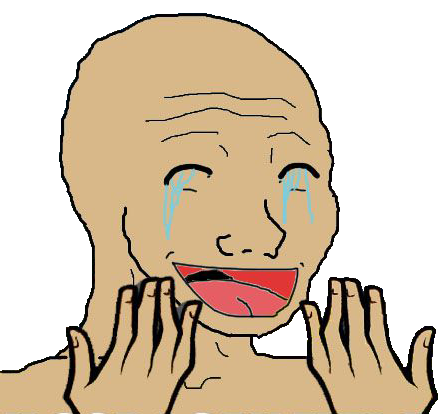
Label: 5_Bloomer